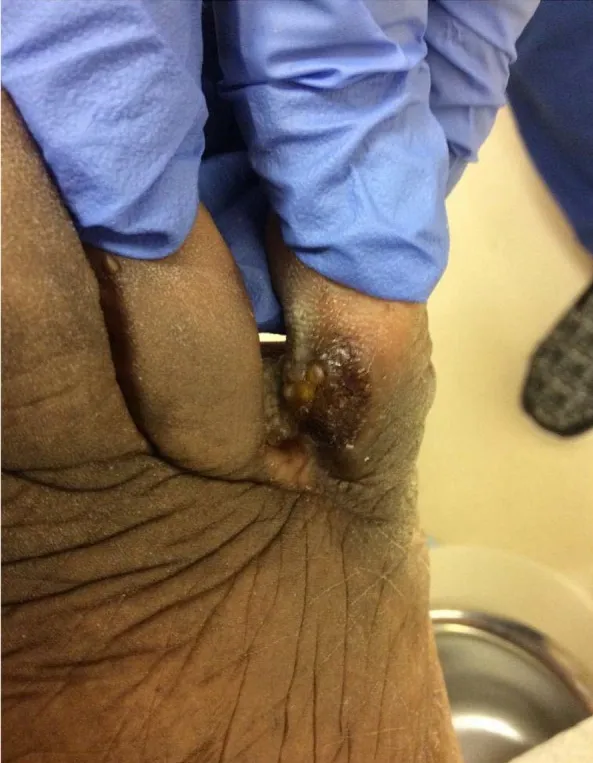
Right foot fifth digit partial thickness wound with sloughed granulomatous mass.
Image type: medical_photograph (skin_photograph)